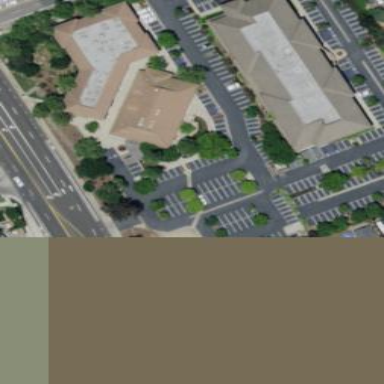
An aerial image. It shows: Commercial building.